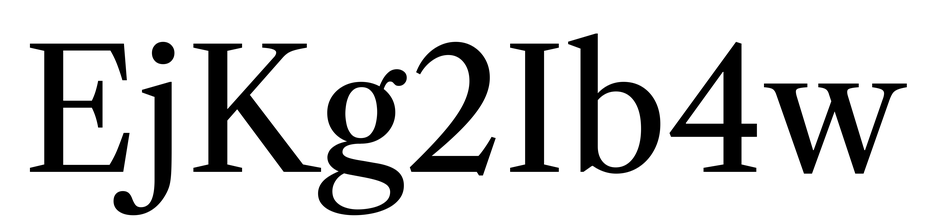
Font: LibreCaslonText_Regular